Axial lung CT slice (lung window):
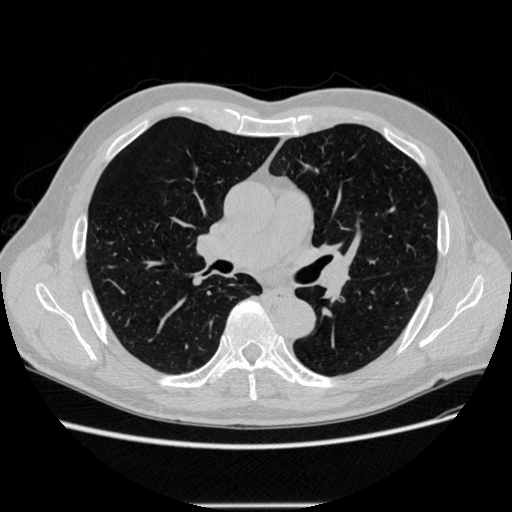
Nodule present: no